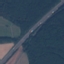
Land use / land cover: Highway